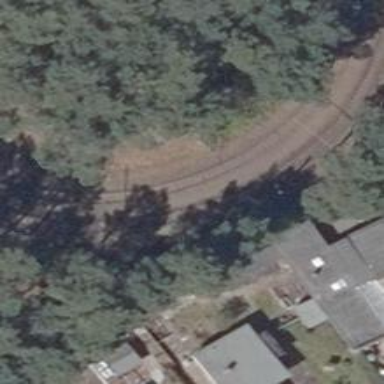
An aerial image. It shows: Tram railway siding with overhead electrified contact lines.